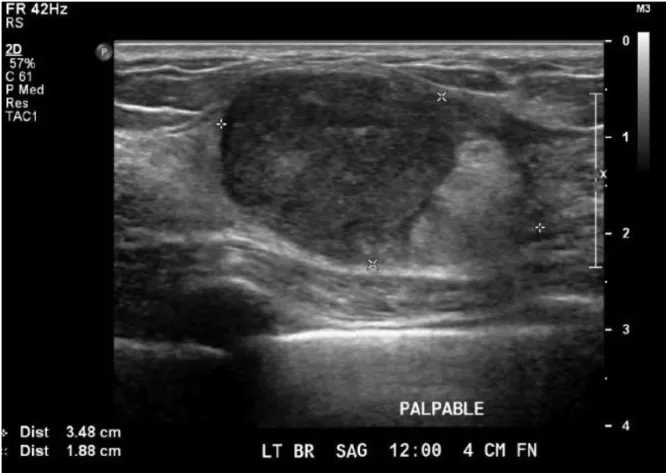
Ultrasound of left breast showing an avascular heterogeneous mass.
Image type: radiology (ultrasound)